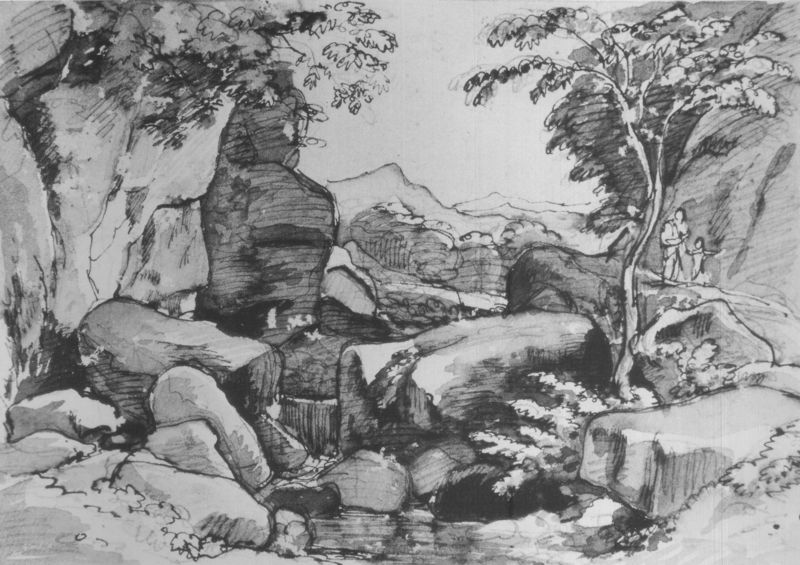
Titel: Felsige Landschaft
Künstler: Johann Christian Reinhart
Standort: Schweinfurt
Institution: Städtische Sammlungen
Schlagwörter: baum, berg, blätter, dunkel, felsen, gestein, himmel, laub, mann, schatten, wasser, weiß, bäume, fluss, landschaft, menschen, äste, frau, grau, hell, licht, schwarz, skizze, zeichnung, ausblick, weg, mensch, stein, steine, bach, horizont, hügel, natur, strauch, zweige, büsche, gebüsch, sträucher, kind, personen, vater, tal, wasserfall, stilleben, zwei, studie, berge, fels, gebirge, gipfel, grafik, berglandschaft, schlucht, immel, querformat, hands, men, people, white, women, black, country, dark, empty, figures, gray, grey, old, woman, fern, perspective, plant, junge, menschenleer, ton in ton, tusche, kohle, moos, lichtung, druck, schraffur, schraffuren, bleistift, hand, cliff, cloud, man, rock, rocks, sky, stone, tree, wanderer, hill, hills, lake, landscape, mountain, mountains, nature, water, trees, child, plfanzen, brook, grass, light, river, stream, bushes, path, plants, drawing, paper, black and white, color, hillside, shadow, wilderness, mother, realism, graphic, illustration, line, sketch, walking, sohn, pen, fall, wanderung, lavierung, bergbach, children, säugling, dirt, outside, ravine, rural, valley, federzeichnung, holiday, human, promenade, spring, leaves, trunk, family, ink, fountain, walk, water colour, watercolor, quelle, ground, study, pencil, peak, lines, bush, peaks, pond, lanscape, steep, brush, figure, leaf, outdoors, pen and ink, shading, wash, cave, charcoal, shade, shadows, vegetation, baby, leave, shrubs, graphik, carry, waterfall, outdoor, stones, father, son, kid, standing, nbild, boulders, hiking, shape, earth, unwirtlich, woods, boulder, travelers, natural, rocky, cloude, peaple, peoples, shawod, sketchy, wild, scenery, canyon, greenery, felsenschlucht, down, mountians, streem, ridge, creek, tres, tress, source, parent, marker, bw, sketching, show, penicl, mom, folliage, natives, cliggs, formation, climb, abism, idge, rivers, vally, ink wash, daytime, wander, bolder, wanderers, two couple, caligraphie, wanderderung, aqcuatinta, mooß